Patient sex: M
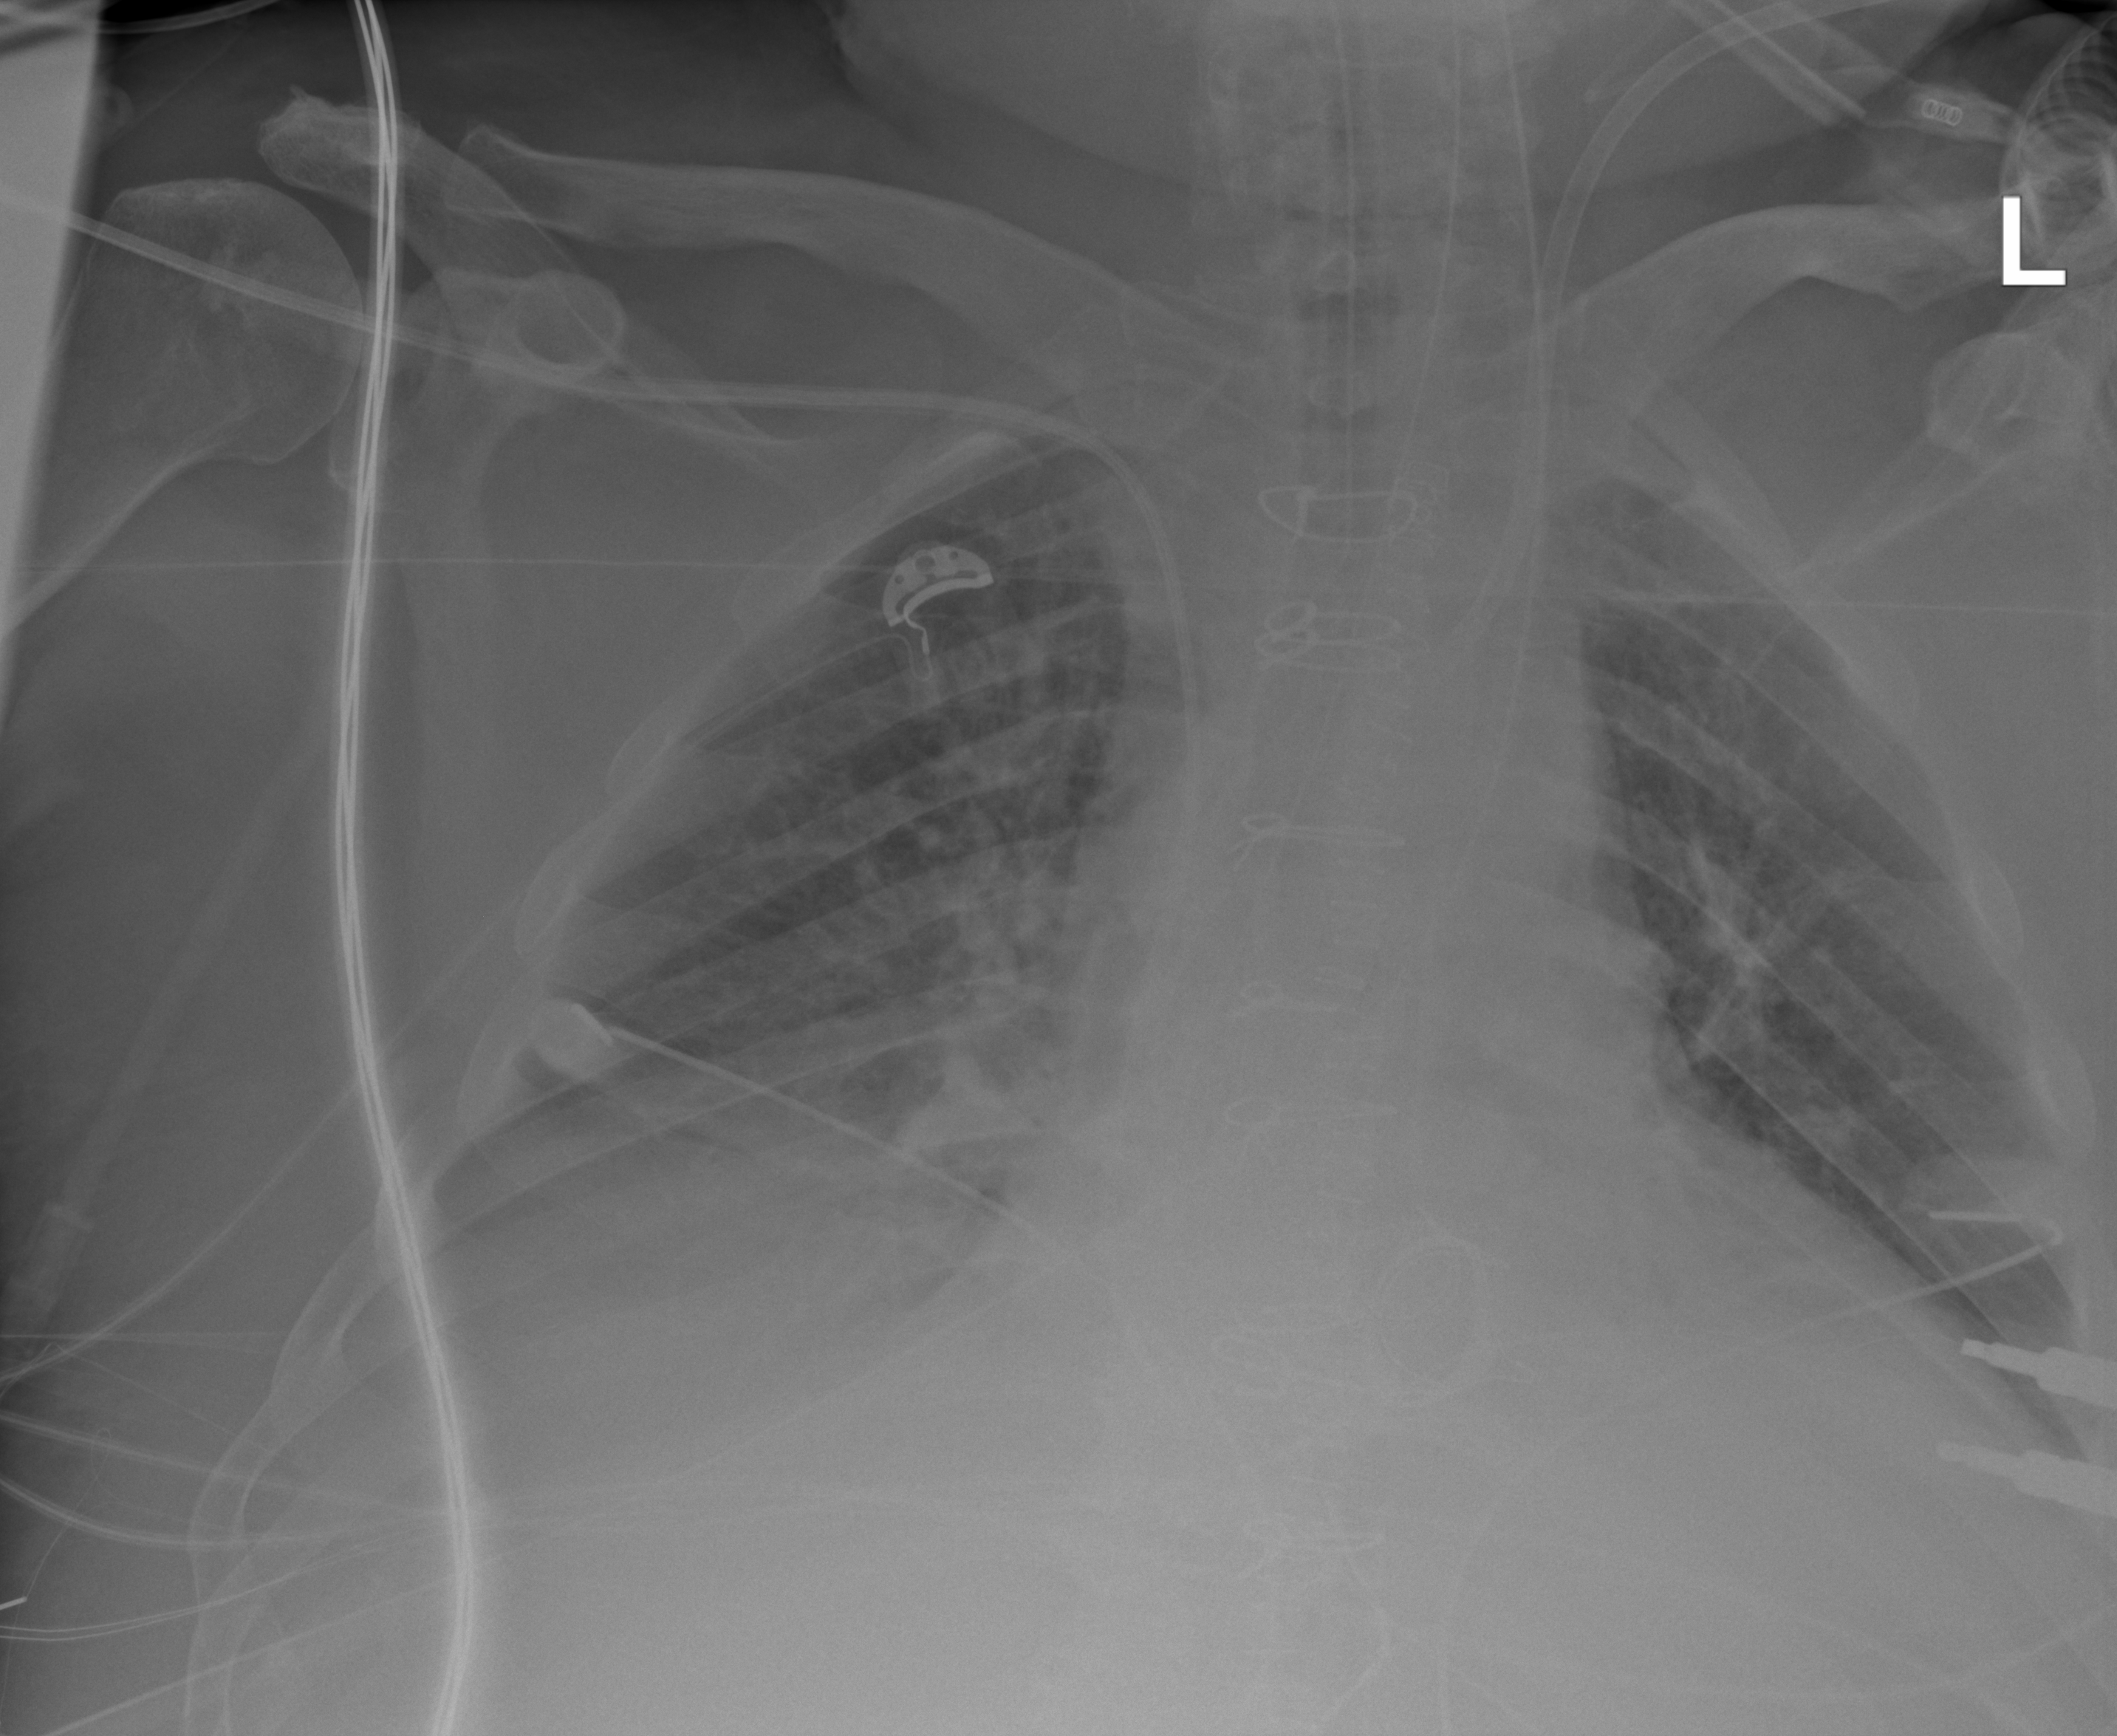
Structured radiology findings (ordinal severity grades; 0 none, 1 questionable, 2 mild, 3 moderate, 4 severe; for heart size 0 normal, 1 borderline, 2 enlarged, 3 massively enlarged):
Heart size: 2
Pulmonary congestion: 2
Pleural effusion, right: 2
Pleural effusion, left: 1
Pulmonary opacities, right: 2
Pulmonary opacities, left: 2
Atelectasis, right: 2
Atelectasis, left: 2